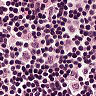
Metastatic tissue present: no